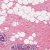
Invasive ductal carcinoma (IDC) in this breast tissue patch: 0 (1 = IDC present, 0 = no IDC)